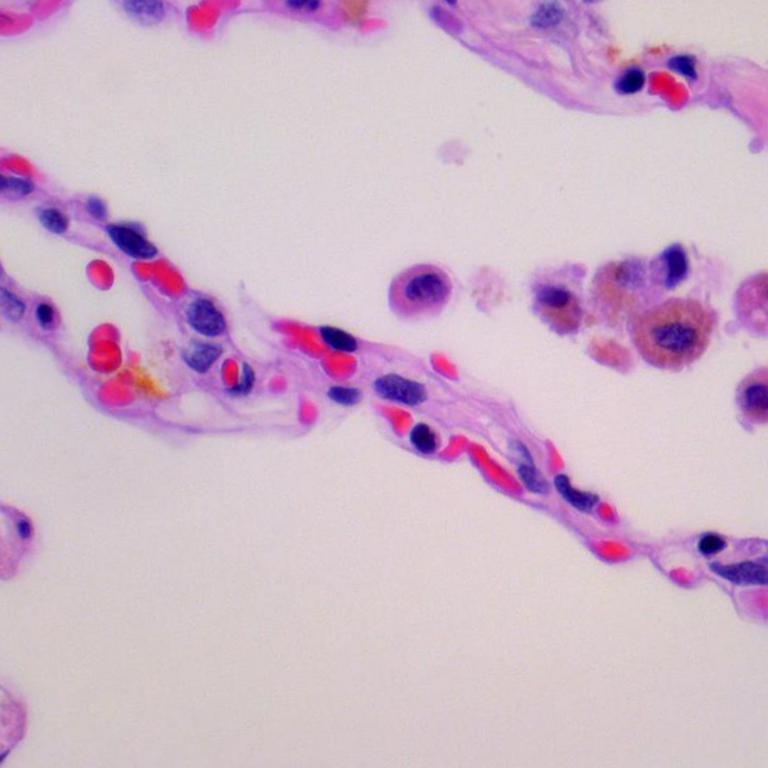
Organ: lung
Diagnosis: benign